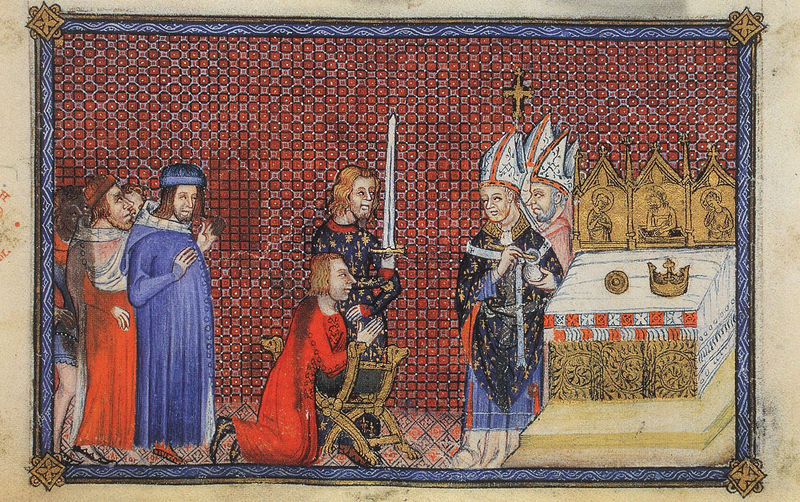
Titel: Buch zur Krönung Charles V von Frankreich/ Coronation Book of Charles V of France
Institution: British Library
Schlagwörter: blau, weiß, gelb, menschen, braun, hut, hüte, kleid, männer, stuhl, rot, teppich, mütze, rahmen, kirche, mantel, personen, krone, kopfbedeckung, graphik, figuren, bischof, könig, papst, bett, punkte, kreuz, religion, schwert, knien, waffe, kugel, kardinal, beten, altar, pfarrer, kniend, mittelalter, krönung, segnung, bischöfe, kreuzzug, mitra, betend, schwur, insignien, buchmalerei, reichsapfel, goldig, schören, vereidigung, quartrat